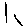
Label: line